Question: I'm using Highcharts to draw graphs on the fly.
As you see the below picture, there are a lot of blank spaces between years.
How can I shrink it?
I want to use the spaces to expand width of each column item.

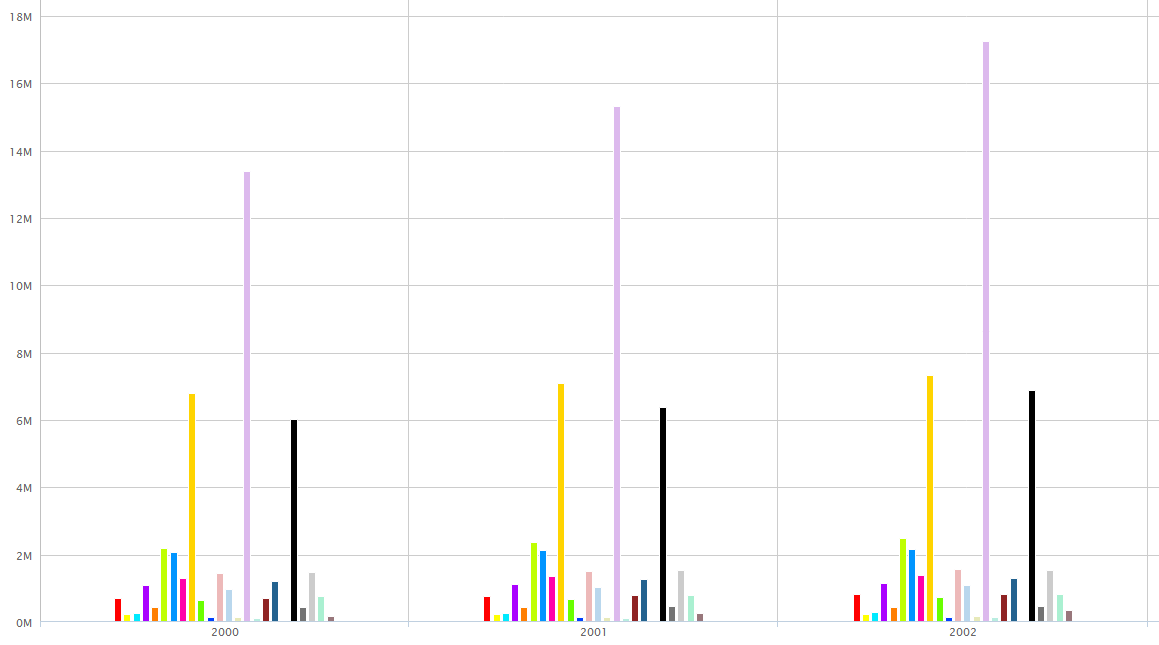
Answer: Assign your groupPadding value very close to zero (or zero).
'''
plotOptions: {
series: {
groupPadding: 0.01
}
},
'''
Since you didn't post your code, I'll show another <URL>